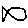
Label: fish